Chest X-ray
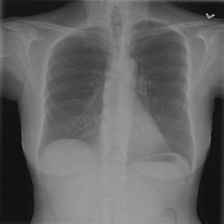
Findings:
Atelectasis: negative
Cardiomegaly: negative
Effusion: negative
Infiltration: negative
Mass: negative
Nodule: negative
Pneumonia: negative
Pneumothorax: negative
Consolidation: negative
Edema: negative
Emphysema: negative
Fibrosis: negative
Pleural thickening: negative
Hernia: negative